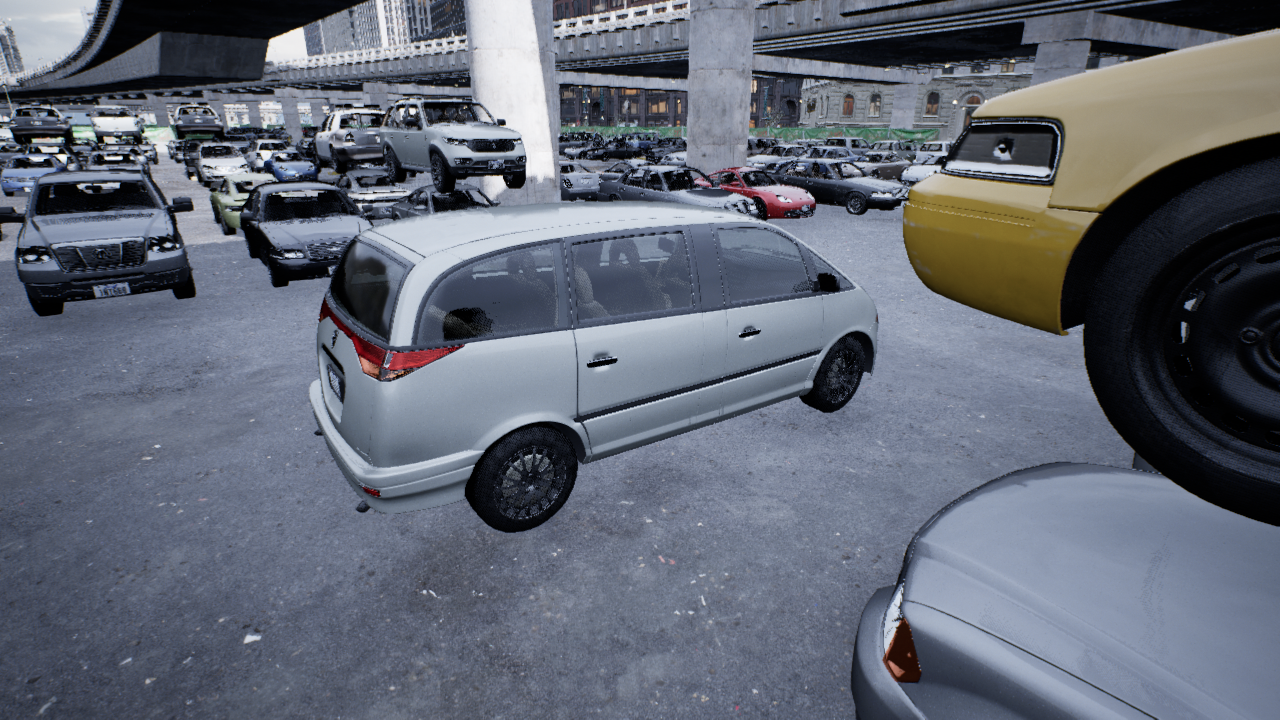
Venue: arterial
Lighting: overcast
Vehicle rig: minivan